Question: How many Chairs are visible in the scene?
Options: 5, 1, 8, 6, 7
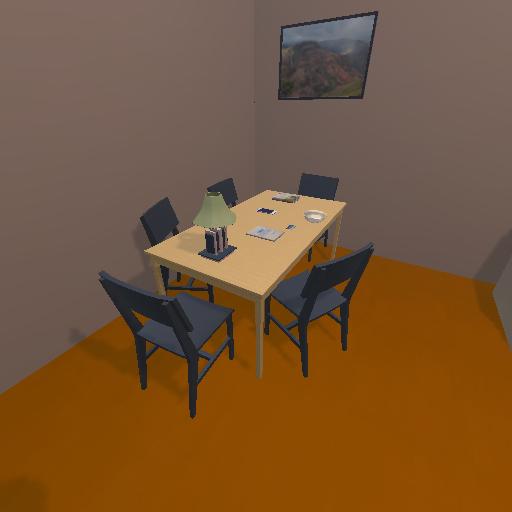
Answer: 5